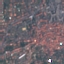
Label: Residential